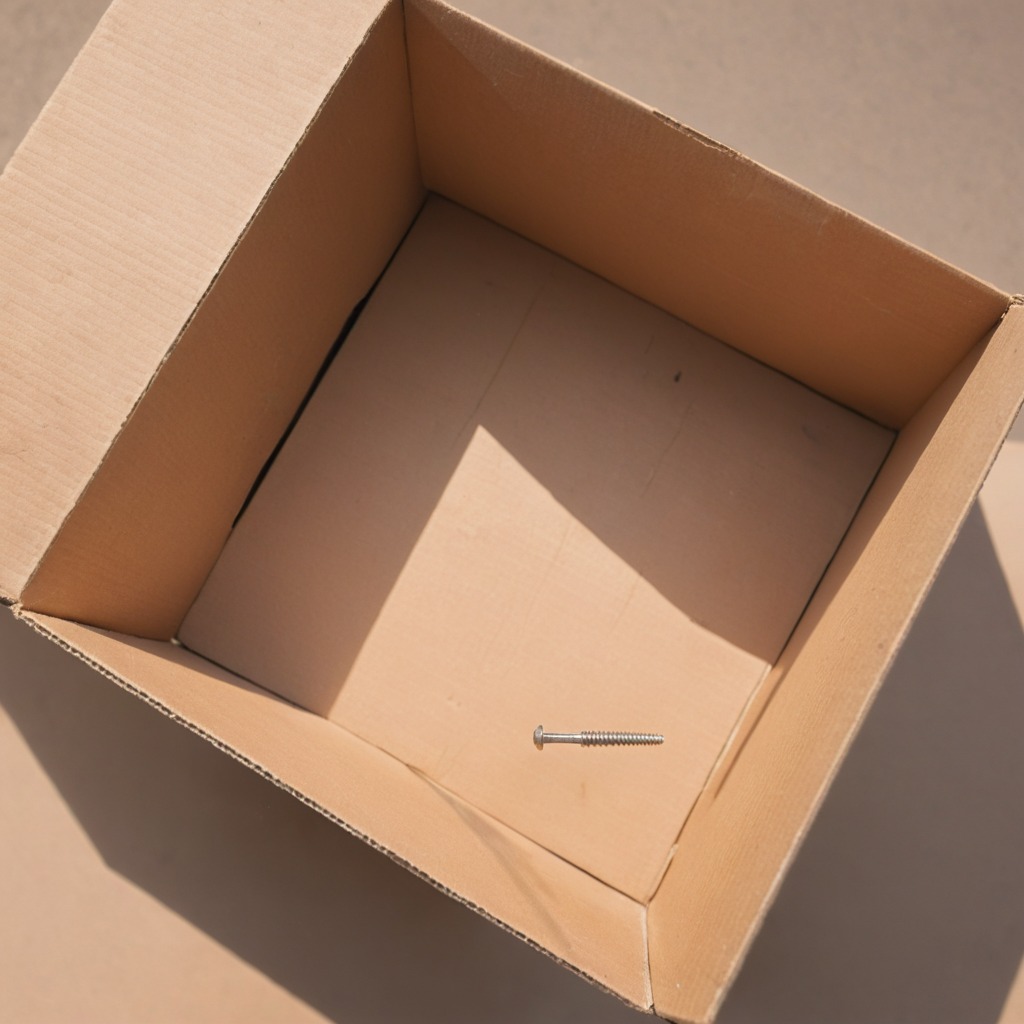
A metal screw lies on the cardboard box surface in an outdoor workshop during daytime bright natural light soft shadows slightly creased but